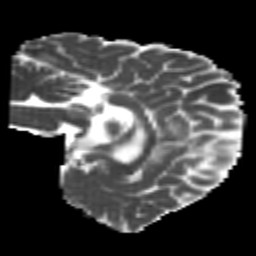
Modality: MD
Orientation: sagittal
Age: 20
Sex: male
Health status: healthy
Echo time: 0.074 s